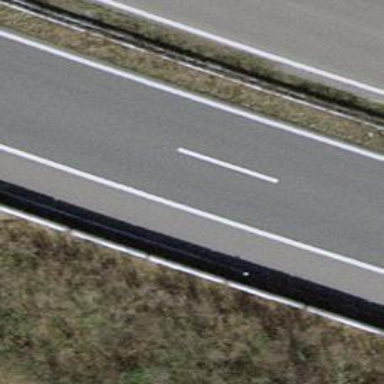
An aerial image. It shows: Motorway.